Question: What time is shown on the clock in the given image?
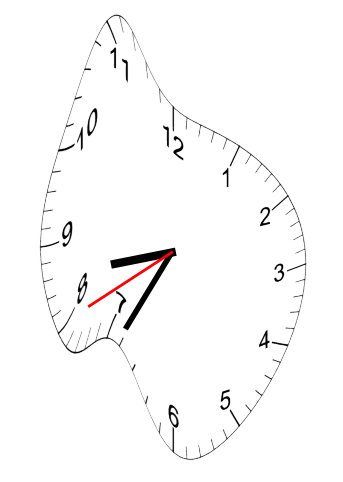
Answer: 08:34:40